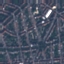
Land use / land cover class: Residential